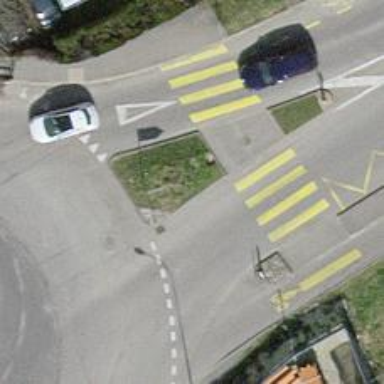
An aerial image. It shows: Road crossing with traffic signals and central island.